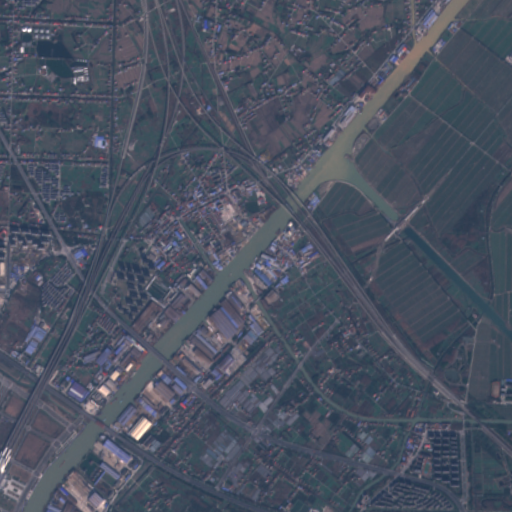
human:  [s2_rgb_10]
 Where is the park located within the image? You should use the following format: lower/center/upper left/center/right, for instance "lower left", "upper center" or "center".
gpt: The park is located in the lower right of the image.
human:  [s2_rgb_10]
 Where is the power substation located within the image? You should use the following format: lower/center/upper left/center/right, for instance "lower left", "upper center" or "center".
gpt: The power substation is located in the lower right of the image.
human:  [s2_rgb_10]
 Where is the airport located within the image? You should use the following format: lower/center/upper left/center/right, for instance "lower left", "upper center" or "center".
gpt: There is no airport in the image.